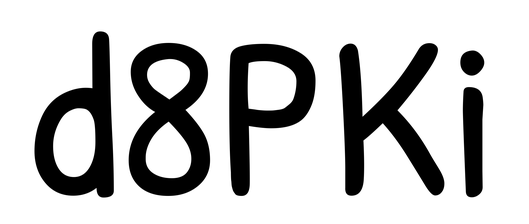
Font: PatrickHand-Regular